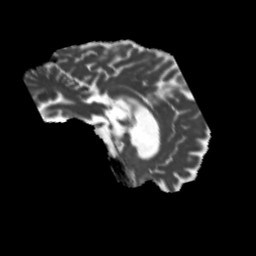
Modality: MD
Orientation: sagittal
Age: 70
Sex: male
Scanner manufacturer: siemens
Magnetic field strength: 3 T
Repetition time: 5.25 s
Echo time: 0.08 s